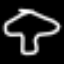
Label: mushroom